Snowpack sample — Loveland Pass, Silver Plume, Colorado, USA (2/11/26, 12:00 PM MST)
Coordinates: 39.663, -105.886
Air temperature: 35 °F
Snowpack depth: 82 cm
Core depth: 40 cm
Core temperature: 23 °F
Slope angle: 13°, slope face: 12°
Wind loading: high
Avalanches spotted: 1
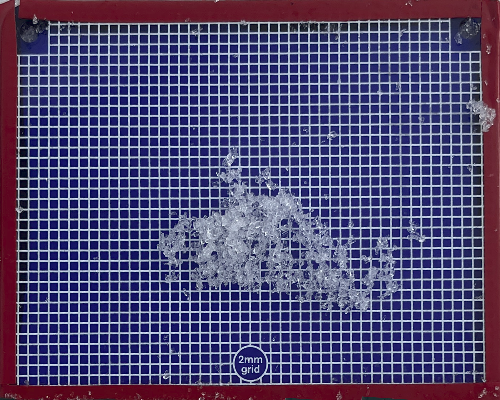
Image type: profile
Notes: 1 small avalanche spotted on the north side of the bowl, lots of wind loading